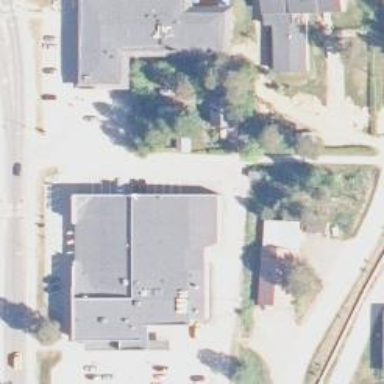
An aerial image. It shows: Supermarket building.